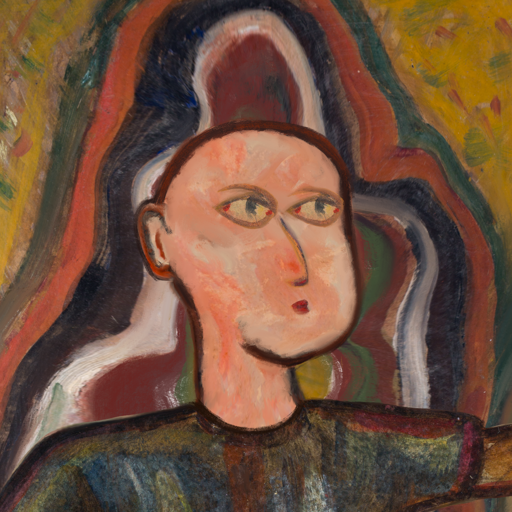
Background: AfterRaid, Head And Neck Side: Roy_Bahadur, Face Side: GypsyMother, Bust: Mosgoul, Hair Side: Blank, Head Accessory: Blank, Second Necklace: Blank, Necklace: Blank, Baby: Blank